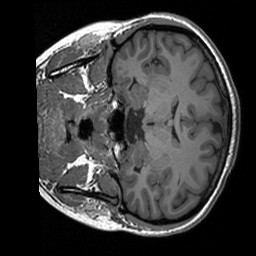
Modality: T1w
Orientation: coronal
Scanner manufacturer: siemens
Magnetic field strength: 3 T
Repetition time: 1.76 s
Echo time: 0.0022 s